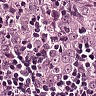
Metastatic tissue present: yes